Field crop: tomato
Growth stage: 1
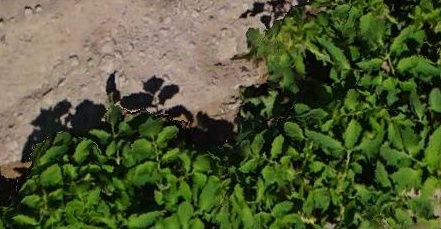
Species: tomato